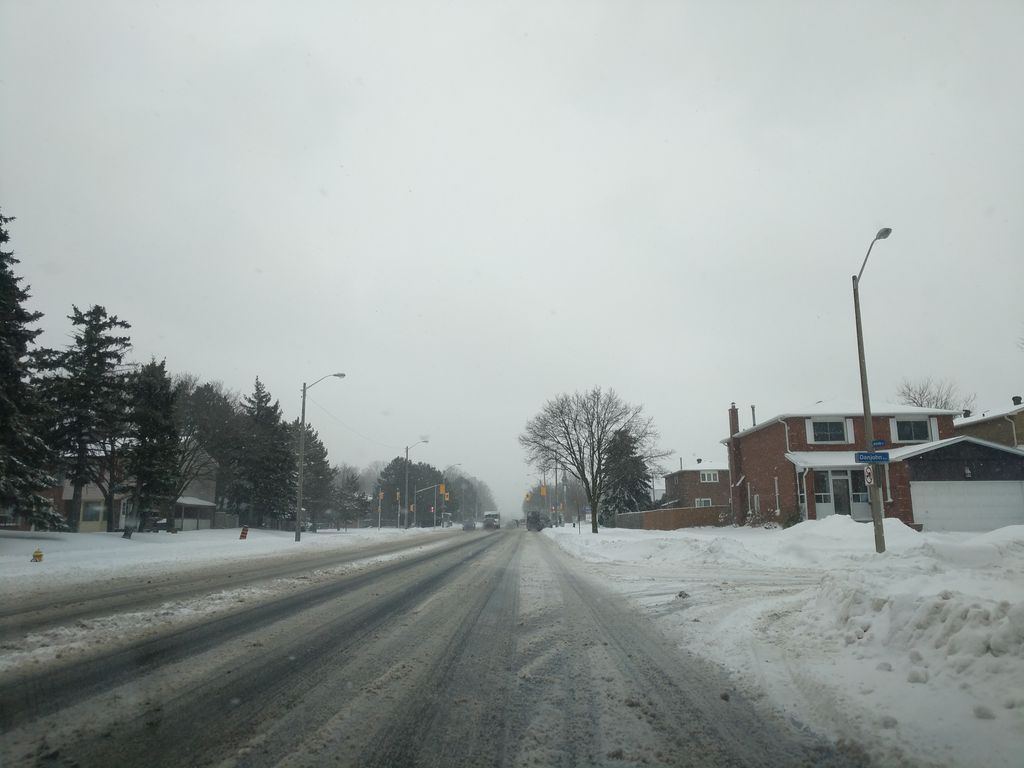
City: toronto